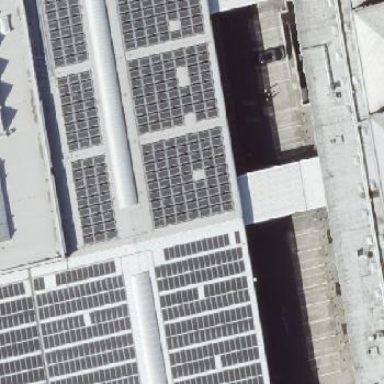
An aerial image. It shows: Small solar photovoltaic panel generator installed on roof. The setup consists of 62 solar modules generating electricity.